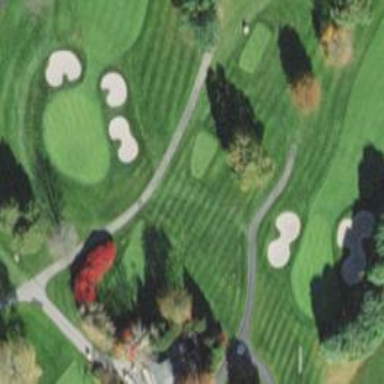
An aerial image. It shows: Path for both roads and golfers.